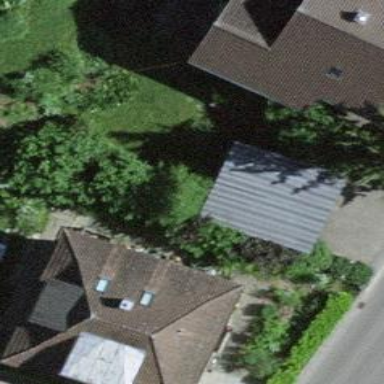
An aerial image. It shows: Garage building.